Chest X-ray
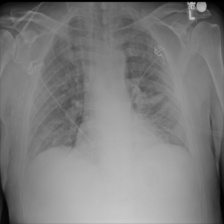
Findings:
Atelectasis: positive
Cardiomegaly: negative
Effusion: negative
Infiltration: negative
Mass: negative
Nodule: negative
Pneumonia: negative
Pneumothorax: negative
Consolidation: negative
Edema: negative
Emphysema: negative
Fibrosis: negative
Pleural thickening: negative
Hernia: negative